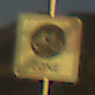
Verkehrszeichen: EndeFahrradzone
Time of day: SunriseSunset
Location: Outdoor (Nature)
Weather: Clear
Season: NotSpecified
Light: Natural